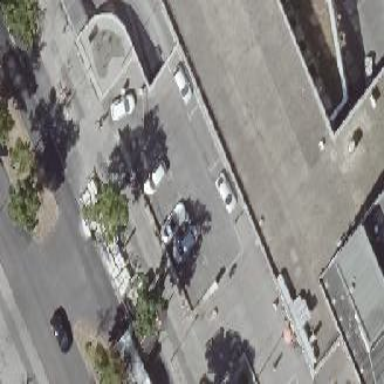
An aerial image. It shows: Parking area.